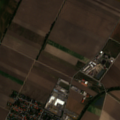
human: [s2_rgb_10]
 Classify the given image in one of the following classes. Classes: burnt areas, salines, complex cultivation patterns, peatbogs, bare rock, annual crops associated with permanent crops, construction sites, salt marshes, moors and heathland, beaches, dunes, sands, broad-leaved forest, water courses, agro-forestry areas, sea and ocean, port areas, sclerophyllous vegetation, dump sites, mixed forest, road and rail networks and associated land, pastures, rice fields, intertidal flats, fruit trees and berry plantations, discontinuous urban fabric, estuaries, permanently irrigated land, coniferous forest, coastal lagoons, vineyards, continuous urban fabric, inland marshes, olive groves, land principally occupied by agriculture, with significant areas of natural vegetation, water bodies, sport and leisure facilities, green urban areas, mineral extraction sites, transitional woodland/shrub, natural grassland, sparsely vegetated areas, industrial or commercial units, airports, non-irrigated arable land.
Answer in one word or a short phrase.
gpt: discontinuous urban fabric, non-irrigated arable land